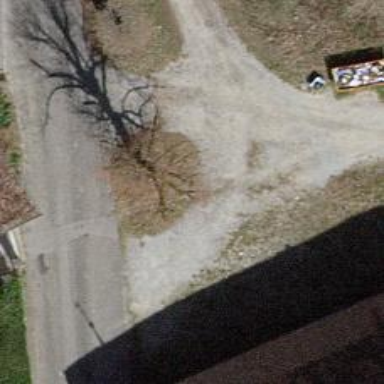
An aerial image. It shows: Compacted driveway that serves as service road.